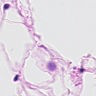
Metastatic tissue present: no